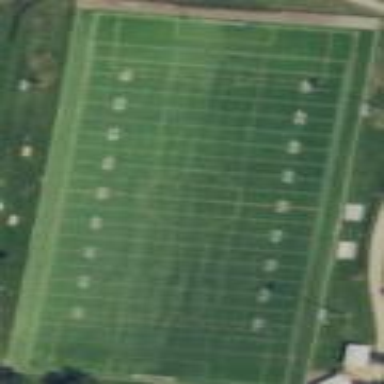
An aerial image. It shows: American football pitch.